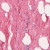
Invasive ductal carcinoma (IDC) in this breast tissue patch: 0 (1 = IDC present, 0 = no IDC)